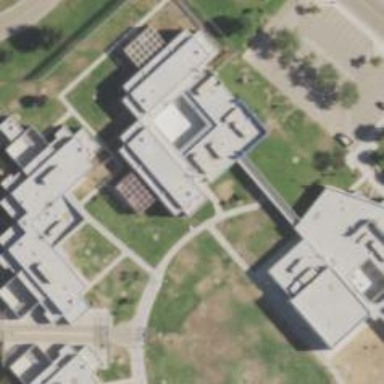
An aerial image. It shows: Building.